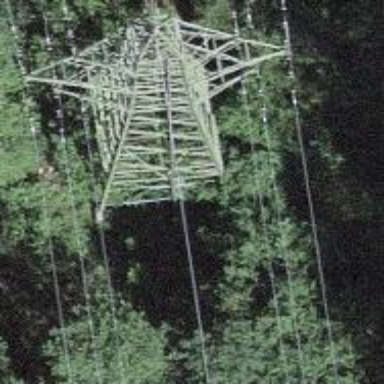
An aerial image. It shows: Power tower.